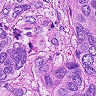
Metastatic tissue present: yes